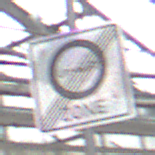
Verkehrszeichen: EndeUmweltzone
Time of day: Midday
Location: Roofed (Special)
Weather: Overcast
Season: NotSpecified
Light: Natural